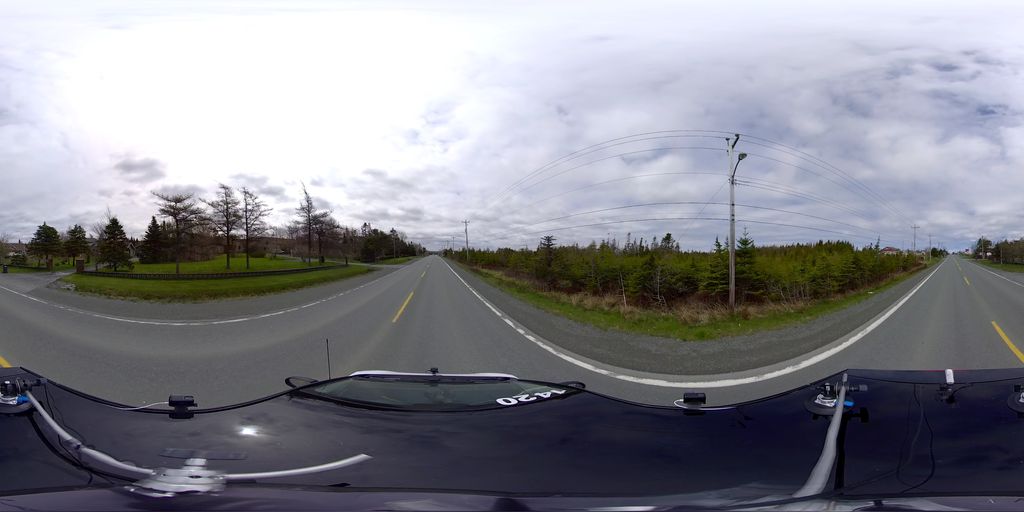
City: st_johns